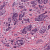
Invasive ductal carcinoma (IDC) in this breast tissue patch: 1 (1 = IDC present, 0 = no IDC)